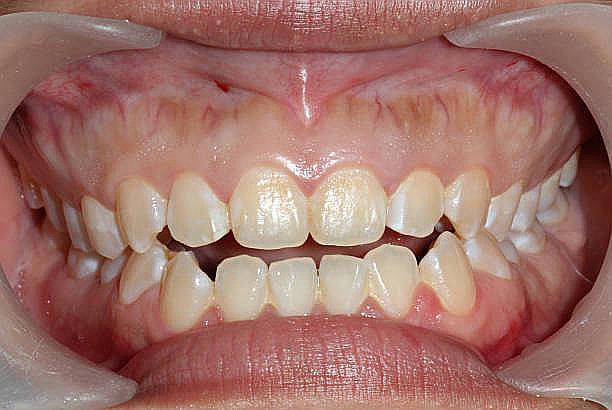
Condition: Gingivitis